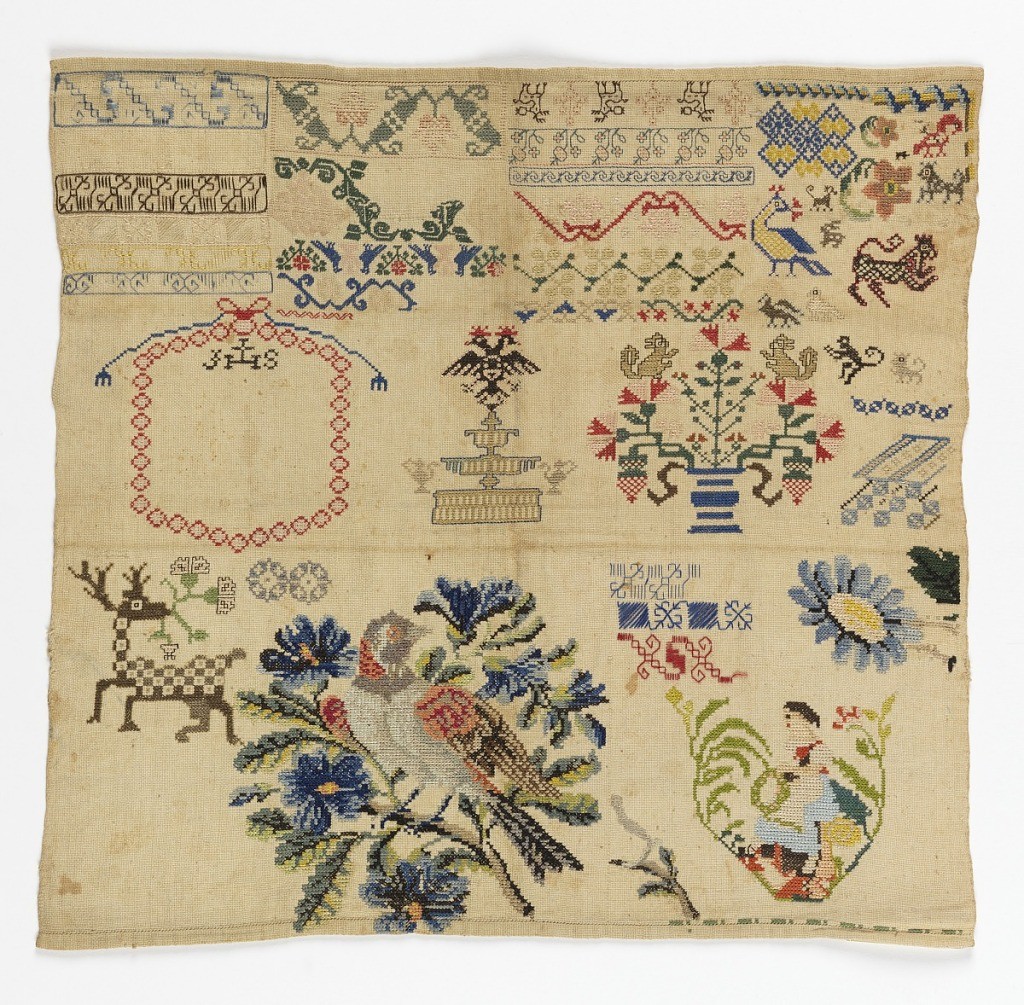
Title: Sampler
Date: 19th century
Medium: silk embroidery on cotton foundation Technique: embroidered in cross, back, straight, running, scotch and tent stitches on plain weave foundation
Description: Square sampler in two sections. The upper register has bands of small scale geometric and floral patterns and spot motifs. The lower register has a deer, a bird on a flowering branch, and a girl in a pinafore with a wreath.